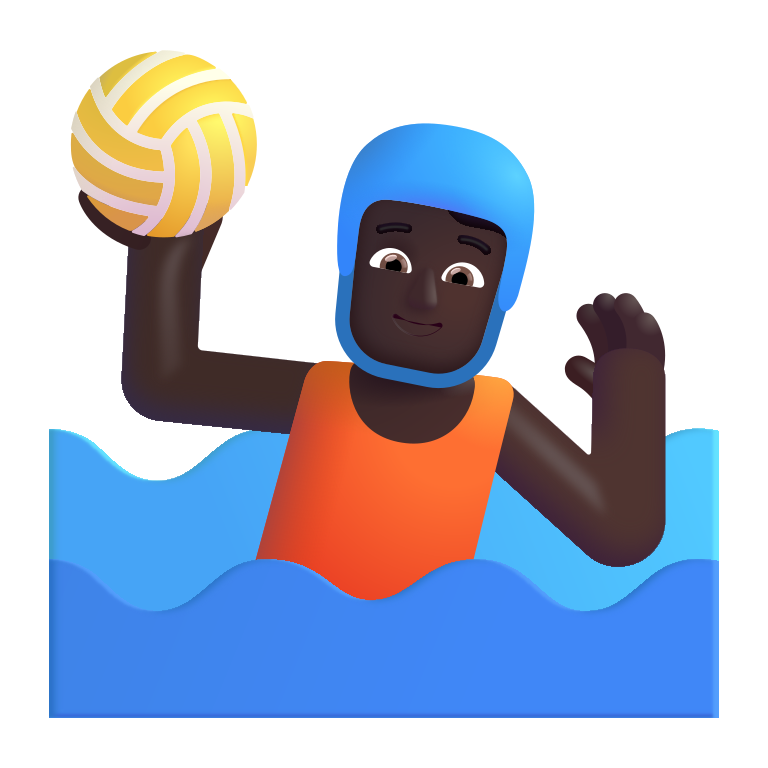
person playing water polo color dark